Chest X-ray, AP view. Patient: 65 years old, sex M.
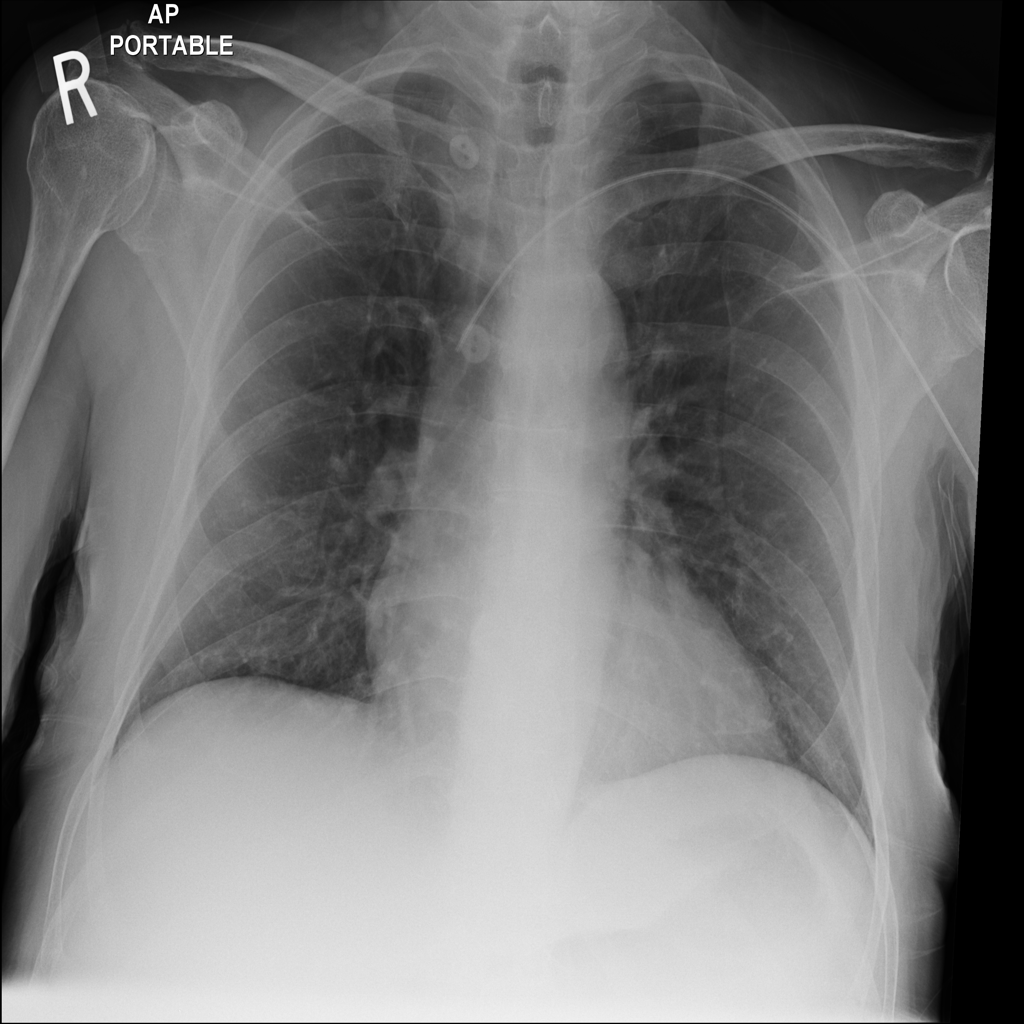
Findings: No Finding